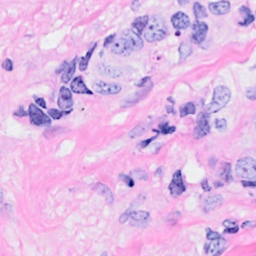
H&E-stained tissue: Breast